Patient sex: M
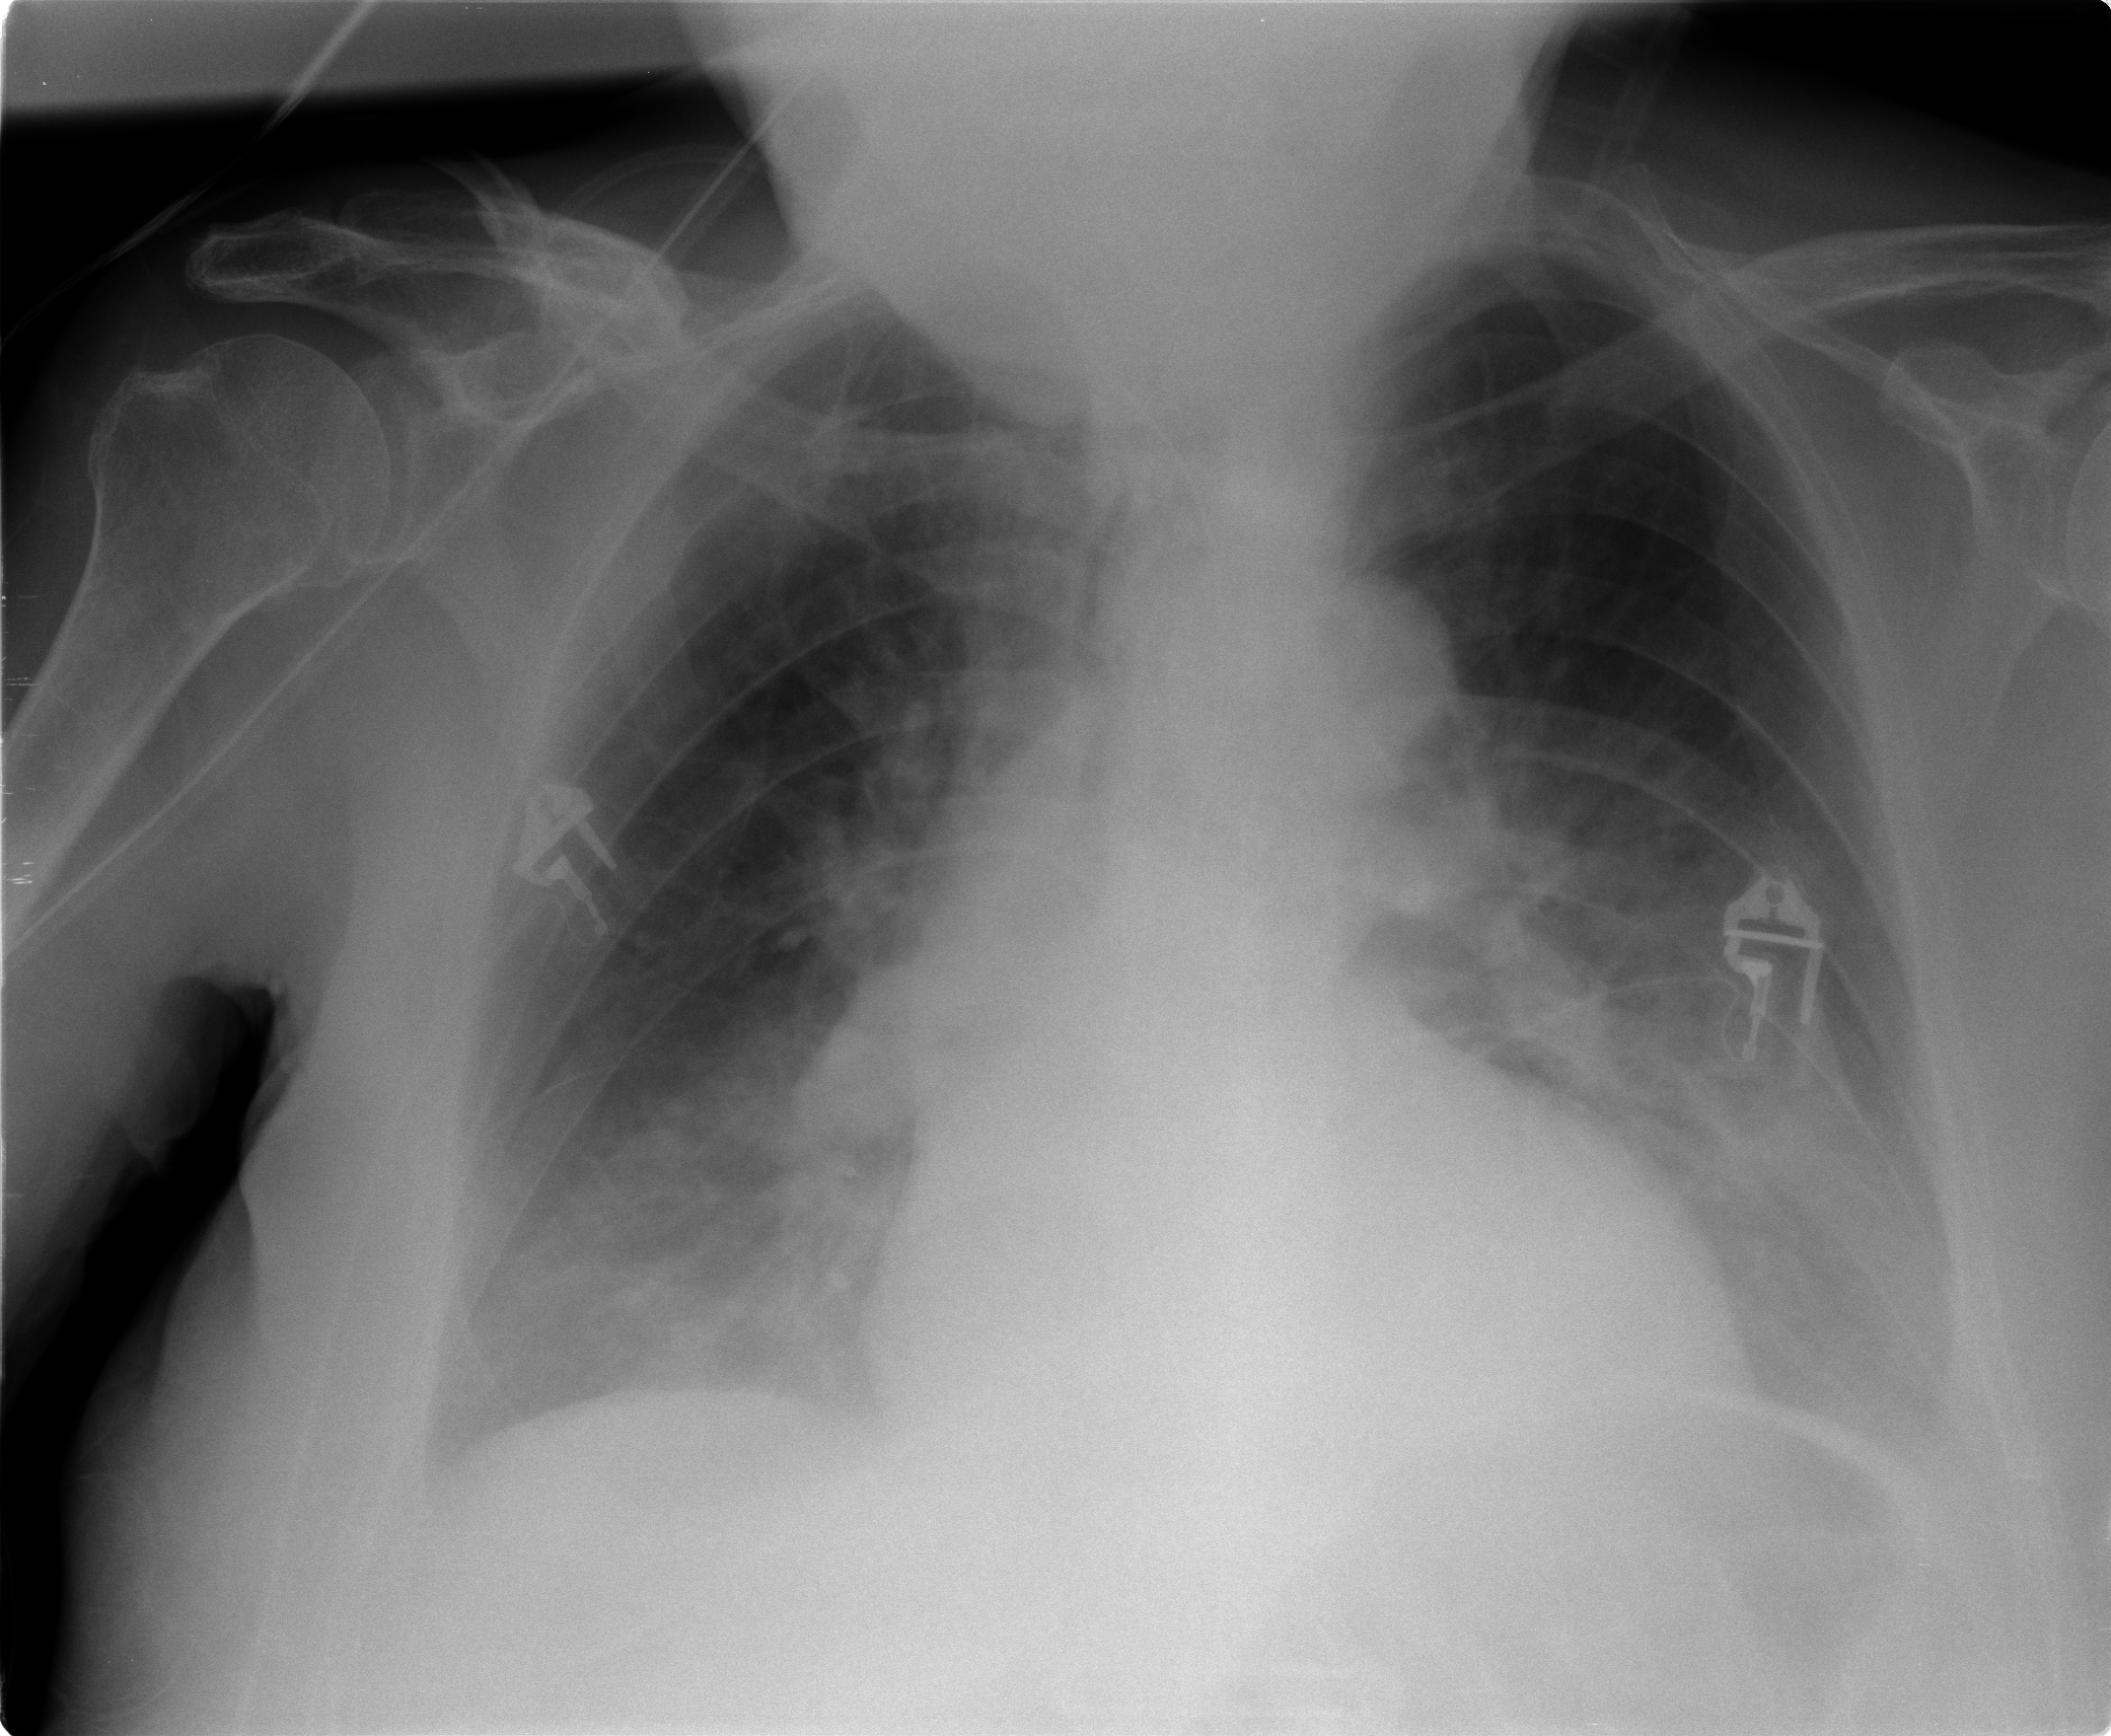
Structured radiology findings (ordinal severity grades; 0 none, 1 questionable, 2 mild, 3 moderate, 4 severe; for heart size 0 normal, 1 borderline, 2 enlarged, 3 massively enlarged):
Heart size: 2
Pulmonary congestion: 2
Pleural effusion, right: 2
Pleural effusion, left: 2
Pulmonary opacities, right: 2
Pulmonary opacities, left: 2
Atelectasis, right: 2
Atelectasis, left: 2